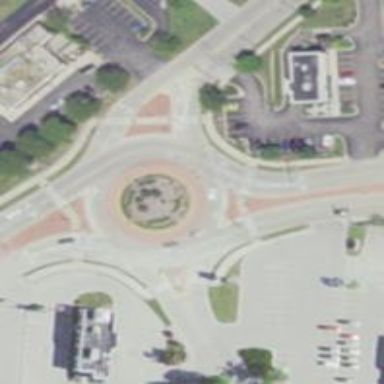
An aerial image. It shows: Roundabout on primary highway.